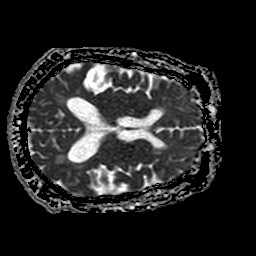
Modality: ADC
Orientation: axial
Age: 72
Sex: female
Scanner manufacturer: philips
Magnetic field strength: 1.5 T
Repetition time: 3.641 s
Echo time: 0.09255 s